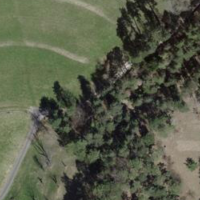
EUNIS habitat code: 41
Species observed at this site:
Vincetoxicum hirundinaria
Himantoglossum hircinum
Nemobius sylvestris
Convallaria majalis
Orchis anthropophora
Chorthippus biguttulus
Melittis melissophyllum
Salvia pratensis
Lathyrus vernus
Phaneroptera falcata
Globularia bisnagarica
Cephalanthera damasonium
Orchis militaris
Lygaeus equestris
Anthericum ramosum
Neottia ovata